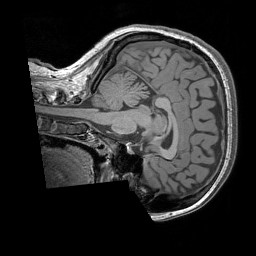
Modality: T1w
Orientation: sagittal
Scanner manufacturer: siemens
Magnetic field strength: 3 T
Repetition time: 1.83 s
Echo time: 0.00303 s